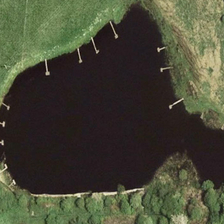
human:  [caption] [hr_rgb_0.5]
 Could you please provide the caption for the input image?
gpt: many green trees and meadows are around an irregular pond .

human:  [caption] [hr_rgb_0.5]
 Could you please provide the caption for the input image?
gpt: many green trees and meadows are around an irregular pond .

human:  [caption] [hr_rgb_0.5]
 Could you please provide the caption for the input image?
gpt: many green trees and meadows are around an irregular pond .

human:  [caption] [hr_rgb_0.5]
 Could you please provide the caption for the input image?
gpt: many green trees and meadows are around an irregular pond .

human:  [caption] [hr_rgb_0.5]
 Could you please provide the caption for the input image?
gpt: many green trees and meadows are around an irregular pond .